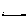
Label: hexagon